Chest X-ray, PA view. Patient: 53 years old, sex M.
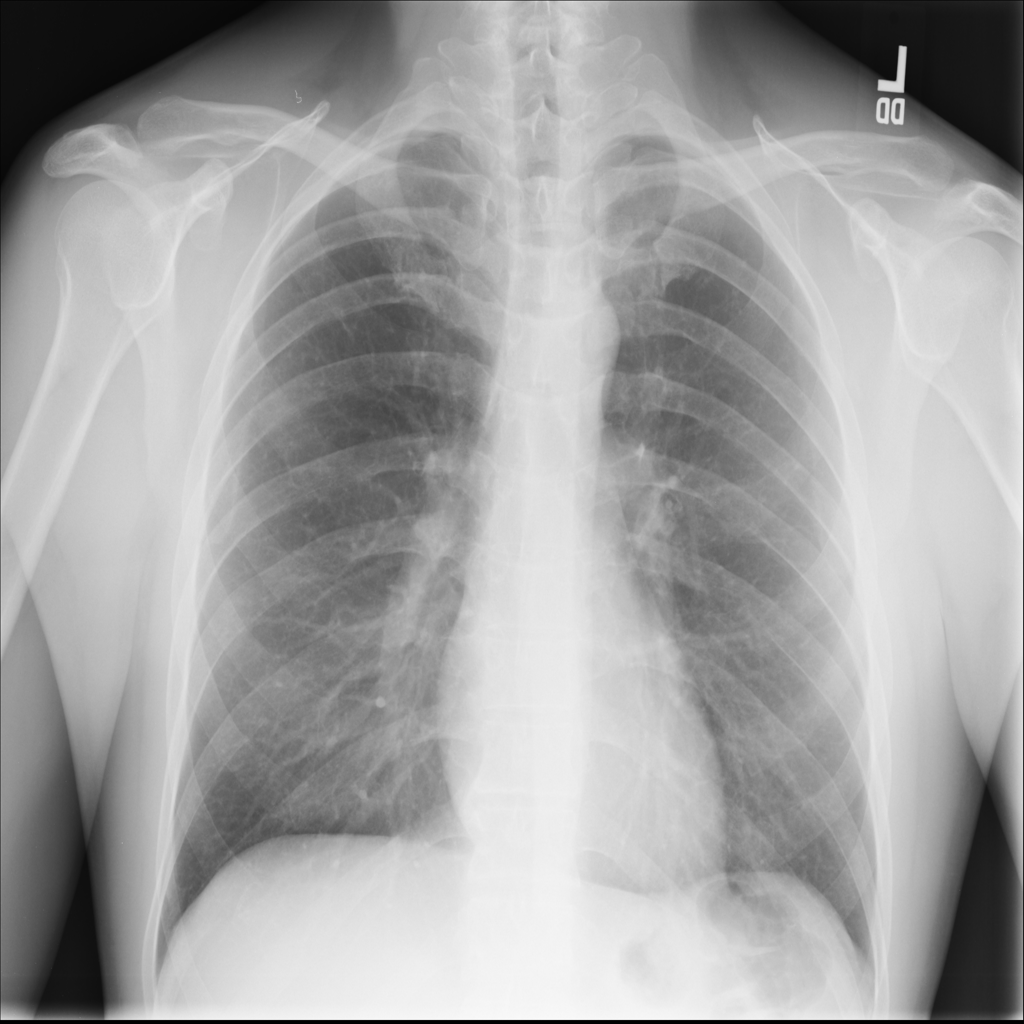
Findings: No Finding